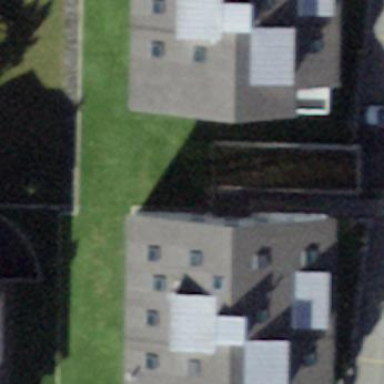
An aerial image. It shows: Image showing building with apartments.